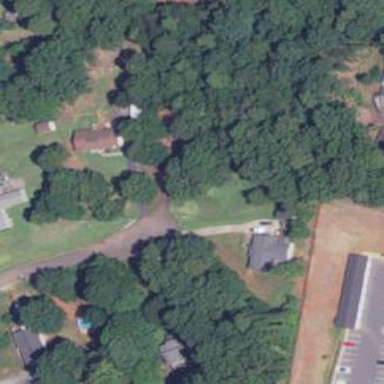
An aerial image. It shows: Driveway.